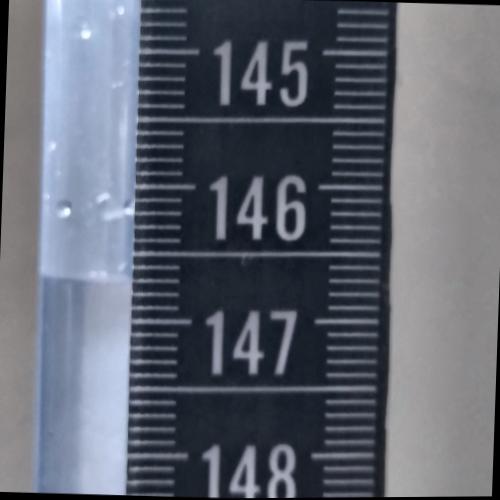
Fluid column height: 146.7 cm